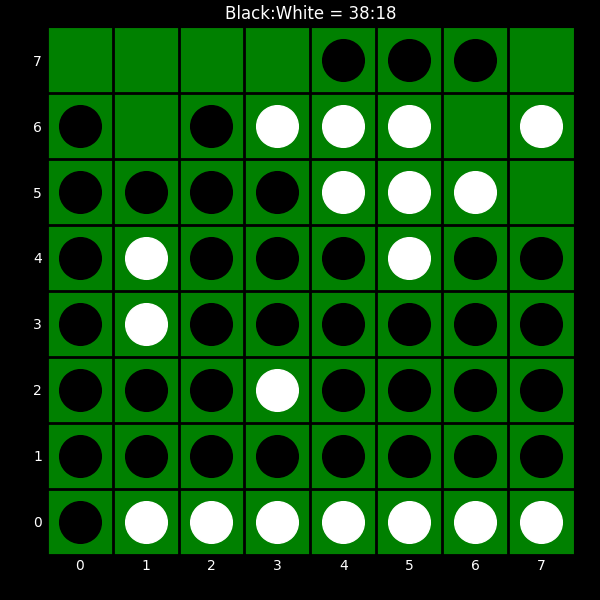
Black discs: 38
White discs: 18